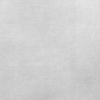
Label: dusty